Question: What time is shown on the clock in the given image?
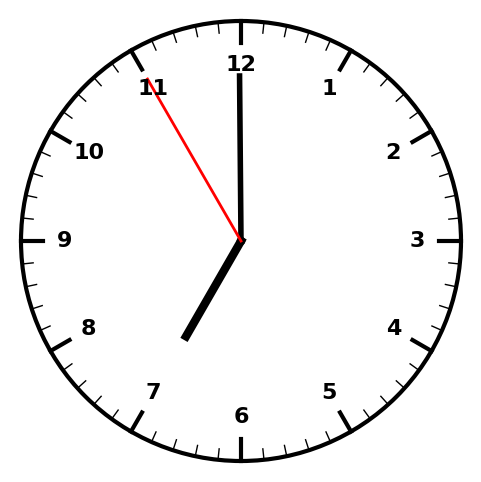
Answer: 06:59:55